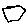
Label: hexagon